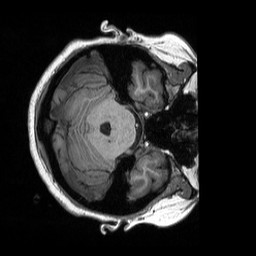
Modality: T1w
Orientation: axial
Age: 23
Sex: female
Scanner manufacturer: siemens
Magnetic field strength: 3 T
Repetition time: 2.3 s
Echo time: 0.00298 s